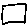
Label: square